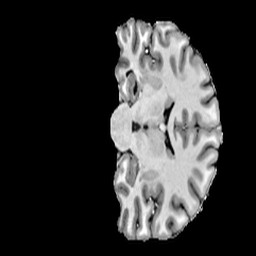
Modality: T1w
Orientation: coronal
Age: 21
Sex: female
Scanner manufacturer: siemens
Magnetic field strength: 6.98 T
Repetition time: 6 s
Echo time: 0.00302 s